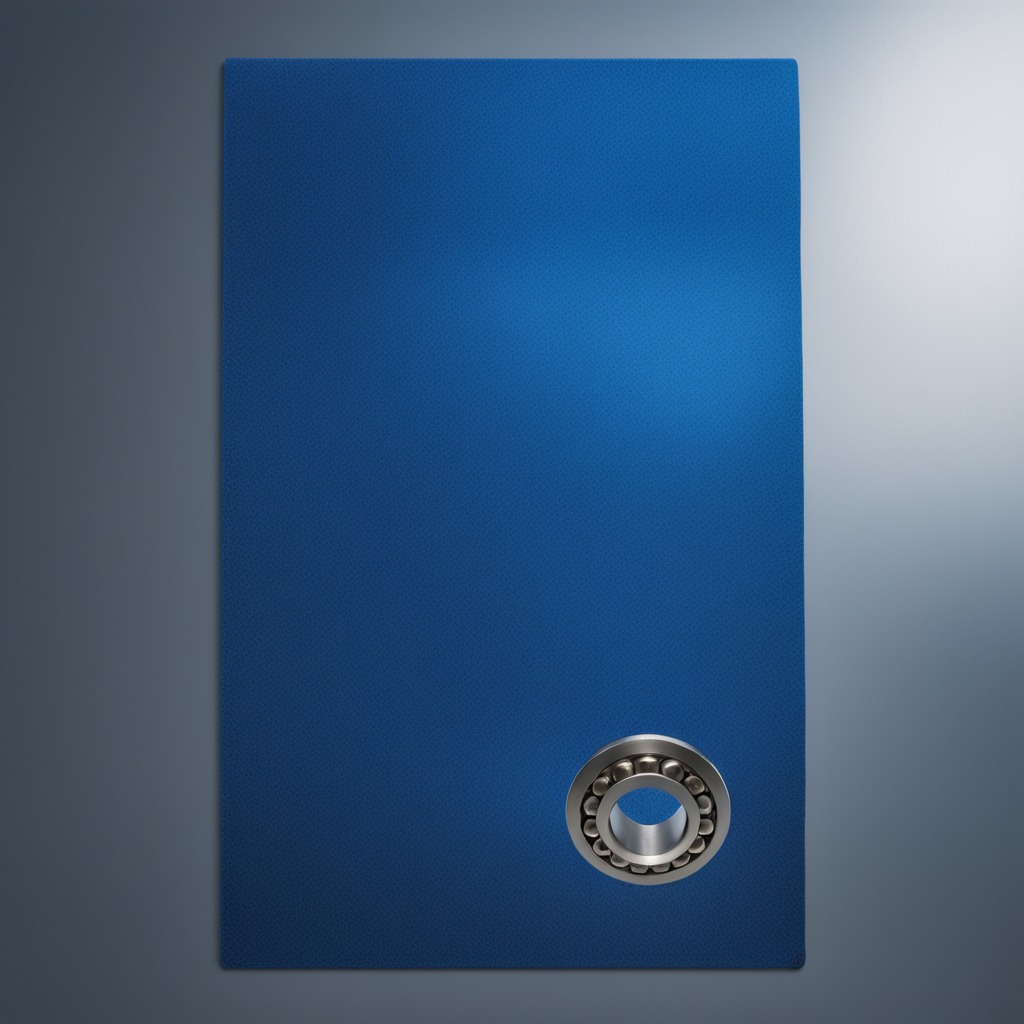
A metal ball bearing is lying on a clean granite tabletop covered with a blue rubber mat inside a workshop under bright overhead lighting crisp shadows high clarity worn but beneath the mat.